Question: I try to connect hibernate with PostgreSQL, but I don't know why it is not working.
I have searched many posts about the setting, but they are not working for me.
Thank you very much!

'''
<?xml version="1.0" encoding="utf-8"?>
<!DOCTYPE hibernate-configuration SYSTEM
"http://www.hibernate.org/dtd/hibernate-configuration-3.0.dtd">
<hibernate-configuration>
<session-factory>
<property name="hibernate.dialect">
org.hibernate.dialect.PostgreSQLDialect
</property>
<property name="hibernate.connection.driver_class">
org.postgresql.Driver
</property>
<property name="hibernate.connection.url">
jdbc:postgresql://localhost:5432/hibernatedb
</property>
<property name="hibernate.connection.username">
eric
</property>
<property name="hibernate.connection.password">
eric123
</property>
<mapping resource="Employee.hbm.xml"/>
</session-factory>
</hibernate-configuration>
'''
'''
<?xml version="1.0" encoding="utf-8"?>
<!DOCTYPE hibernate-mapping PUBLIC
"-//Hibernate/Hibernate Mapping DTD//EN"
"http://www.hibernate.org/dtd/hibernate-mapping-3.0.dtd">
<hibernate-mapping>
<class name="Employee" table="EMPLOYEE">
<meta attribute="class-description">
This class contains the employee detail.
</meta>
<id name="id" type="int" column="id">
<generator class="native"/>
</id>
<property name="firstName" column="first_name" type="string"/>
<property name="lastName" column="last_name" type="string"/>
<property name="salary" column="salary" type="int"/>
</class>
</hibernate-mapping>
'''
'''
package hibernate.application;
public class Employee {
private int id;
private String firstName;
private String lastName;
private int salary;
public Employee() {}
public Employee(String fname, String lname, int salary) {
this.firstName = fname;
this.lastName = lname;
this.salary = salary;
}
public int getId() {
return id;
}
public void setId( int id ) {
this.id = id;
}
public String getFirstName() {
return firstName;
}
public void setFirstName( String first_name ) {
this.firstName = first_name;
}
public String getLastName() {
return lastName;
}
public void setLastName( String last_name ) {
this.lastName = last_name;
}
public int getSalary() {
return salary;
}
public void setSalary( int salary ) {
this.salary = salary;
}
}
'''
'''
public class ManageEmployee {
private static SessionFactory factory;
private static ServiceRegistry serviceRegistry;
public static void main(String[] args) {
Configuration configuration = new Configuration();
configuration.configure();
serviceRegistry = new ServiceRegistryBuilder().applySettings(configuration.getProperties()).buildServiceRegistry();
factory = configuration.buildSessionFactory(serviceRegistry);
ManageEmployee ME = new ManageEmployee();
Integer empID1 = ME.addEmployee("Zara", "Ali", 1000);
...
}
}
'''
'''
2013/9/26 Shang Wu 10:40:56 org.hibernate.annotations.common.Version <clinit>
INFO: HCANN000001: Hibernate Commons Annotations {4.0.2.Final}
2013/9/26 Shang Wu 10:40:56 org.hibernate.Version logVersion
INFO: HHH000412: Hibernate Core {4.2.5.Final}
2013/9/26 Shang Wu 10:40:56 org.hibernate.cfg.Environment <clinit>
INFO: HHH000206: hibernate.properties not found
2013/9/26 Shang Wu 10:40:56 org.hibernate.cfg.Environment buildBytecodeProvider
INFO: HHH000021: Bytecode provider name : javassist
2013/9/26 Shang Wu 10:40:56 org.hibernate.cfg.Configuration configure
INFO: HHH000043: Configuring from resource: /hibernate.cfg.xml
2013/9/26 Shang Wu 10:40:56 org.hibernate.cfg.Configuration getConfigurationInputStream
INFO: HHH000040: Configuration resource: /hibernate.cfg.xml
2013/9/26 Shang Wu 10:40:56 org.hibernate.cfg.Configuration addResource
INFO: HHH000221: Reading mappings from resource: Employee.hbm.xml
2013/9/26 Shang Wu 10:40:56 org.hibernate.cfg.Configuration doConfigure
INFO: HHH000041: Configured SessionFactory: null
2013/9/26 Shang Wu 10:40:56 org.hibernate.service.jdbc.connections.internal.DriverManagerConnectionProviderImpl configure
INFO: HHH000402: Using Hibernate built-in connection pool (not for production use!)
Exception in thread "main" org.hibernate.service.classloading.spi.ClassLoadingException: Specified JDBC Driver org.postgresql.Driver could not be loaded
at org.hibernate.service.jdbc.connections.internal.DriverManagerConnectionProviderImpl.configure(DriverManagerConnectionProviderImpl.java:111)
at org.hibernate.service.internal.StandardServiceRegistryImpl.configureService(StandardServiceRegistryImpl.java:75)
at org.hibernate.service.internal.AbstractServiceRegistryImpl.initializeService(AbstractServiceRegistryImpl.java:159)
at org.hibernate.service.internal.AbstractServiceRegistryImpl.getService(AbstractServiceRegistryImpl.java:131)
at org.hibernate.engine.jdbc.internal.JdbcServicesImpl.buildJdbcConnectionAccess(JdbcServicesImpl.java:223)
at org.hibernate.engine.jdbc.internal.JdbcServicesImpl.configure(JdbcServicesImpl.java:89)
at org.hibernate.service.internal.StandardServiceRegistryImpl.configureService(StandardServiceRegistryImpl.java:75)
at org.hibernate.service.internal.AbstractServiceRegistryImpl.initializeService(AbstractServiceRegistryImpl.java:159)
at org.hibernate.service.internal.AbstractServiceRegistryImpl.getService(AbstractServiceRegistryImpl.java:131)
at org.hibernate.cfg.Configuration.buildTypeRegistrations(Configuration.java:1818)
at org.hibernate.cfg.Configuration.buildSessionFactory(Configuration.java:1776)
at hibernate.application.ManageEmployee.main(ManageEmployee.java:18)
Caused by: org.hibernate.service.classloading.spi.ClassLoadingException: Unable to load class [org.postgresql.Driver]
at org.hibernate.service.classloading.internal.ClassLoaderServiceImpl.classForName(ClassLoaderServiceImpl.java:149)
at org.hibernate.service.jdbc.connections.internal.DriverManagerConnectionProviderImpl.configure(DriverManagerConnectionProviderImpl.java:106)
... 11 more
Caused by: java.lang.ClassNotFoundException: org.postgresql.Driver
at java.lang.Class.forName(Class.java:172)
at org.hibernate.service.classloading.internal.ClassLoaderServiceImpl.classForName(ClassLoaderServiceImpl.java:146)
... 12 more
'''
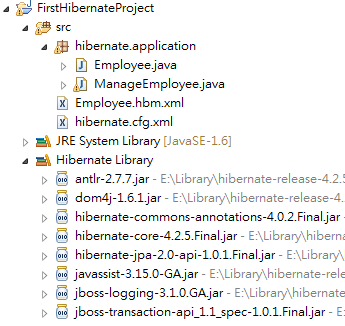
Answer: I finally find the way to solve it!!!
I have to import JDBC file of PostgreSQL ('postgresql-9.2-1003.jdbc4.jar'). This file can let eclipse know how to connect with PostGreSQL.